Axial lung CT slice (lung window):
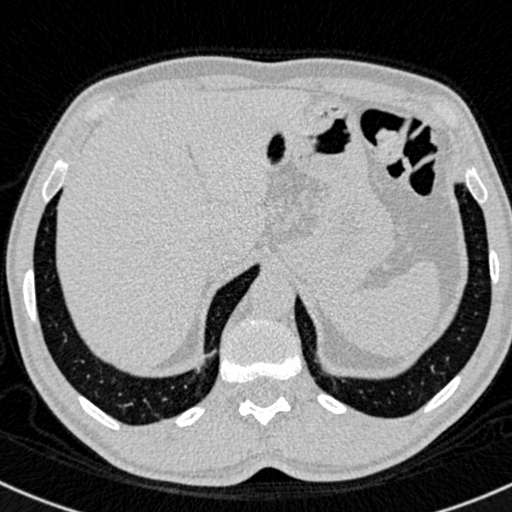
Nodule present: no